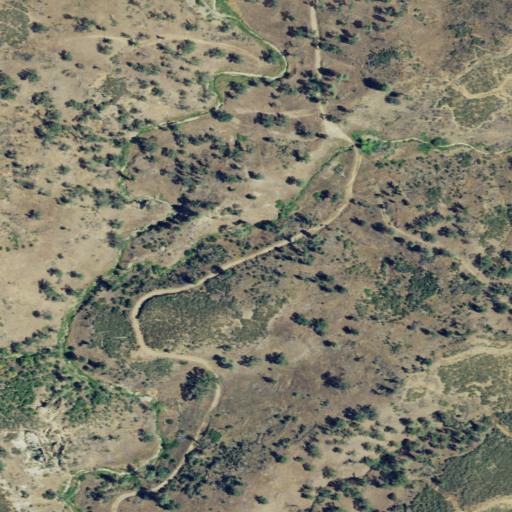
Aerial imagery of valley in California named Box Canyon containing shrub, open development, and grassland